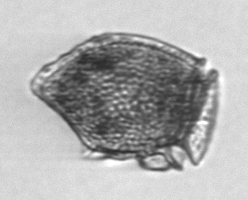
Label: Dinophysis_norvegica